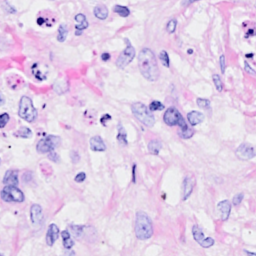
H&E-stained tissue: Breast